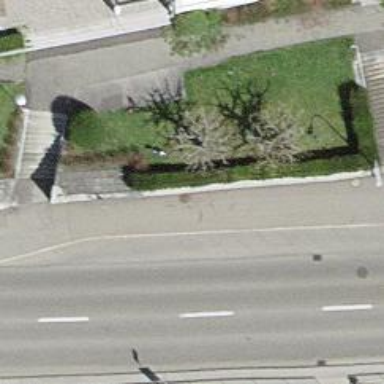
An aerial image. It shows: Bus stop with platform for public transport.